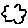
Label: cloud